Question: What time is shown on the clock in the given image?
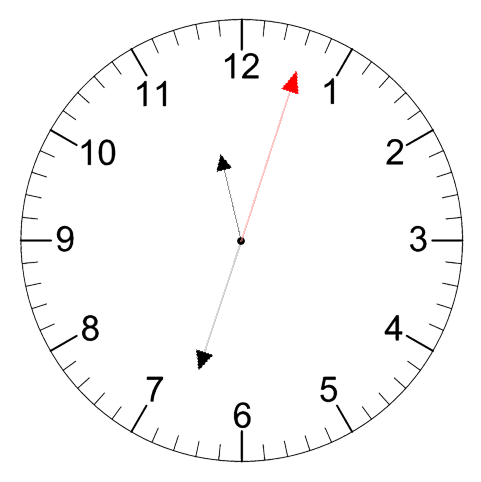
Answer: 11:33:03